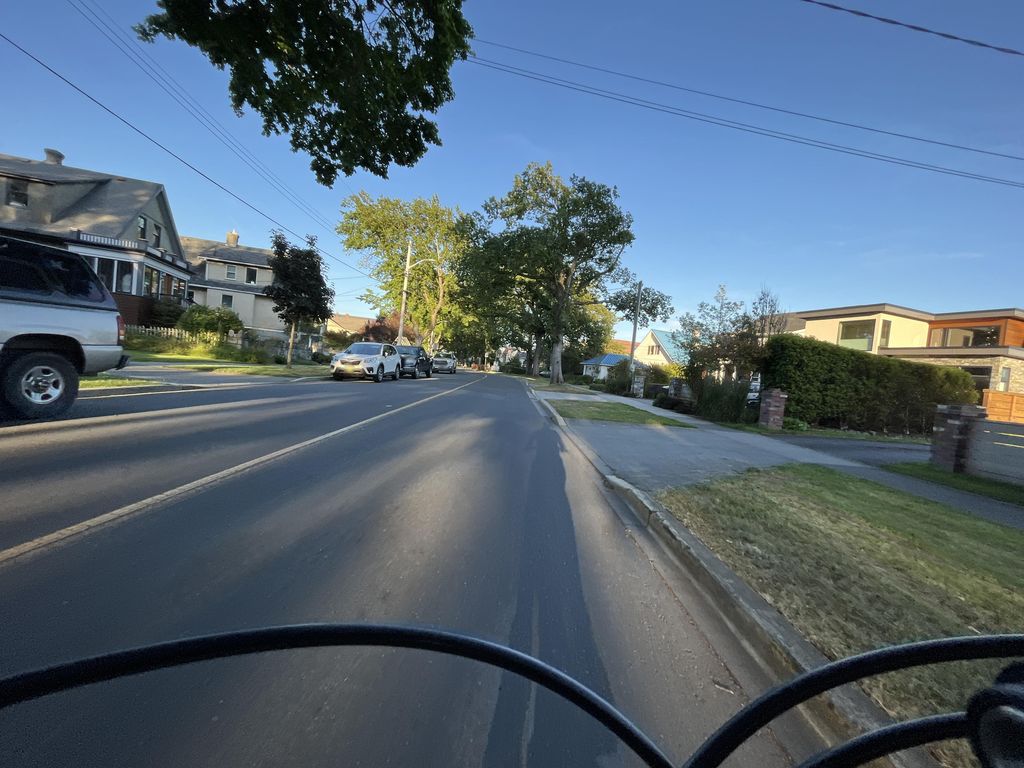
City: victoria